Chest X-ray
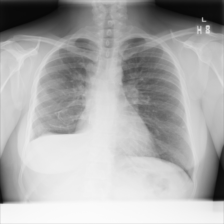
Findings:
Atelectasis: positive
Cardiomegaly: negative
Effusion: positive
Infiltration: negative
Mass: negative
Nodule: negative
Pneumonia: negative
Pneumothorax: negative
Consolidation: negative
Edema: negative
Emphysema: negative
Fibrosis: negative
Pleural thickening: negative
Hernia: negative